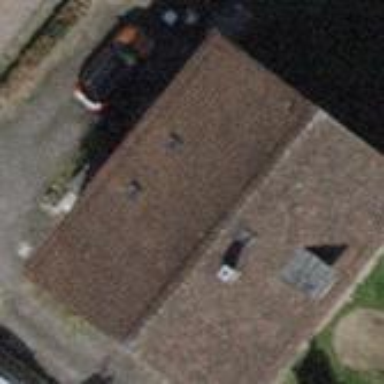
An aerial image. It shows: Building with tiled roof.